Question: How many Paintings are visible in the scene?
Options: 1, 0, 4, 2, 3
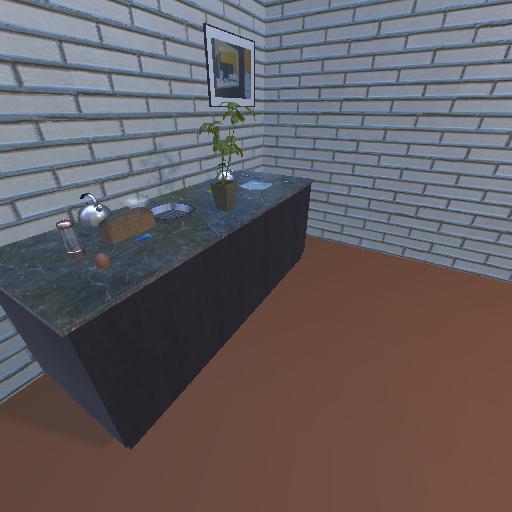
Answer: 1